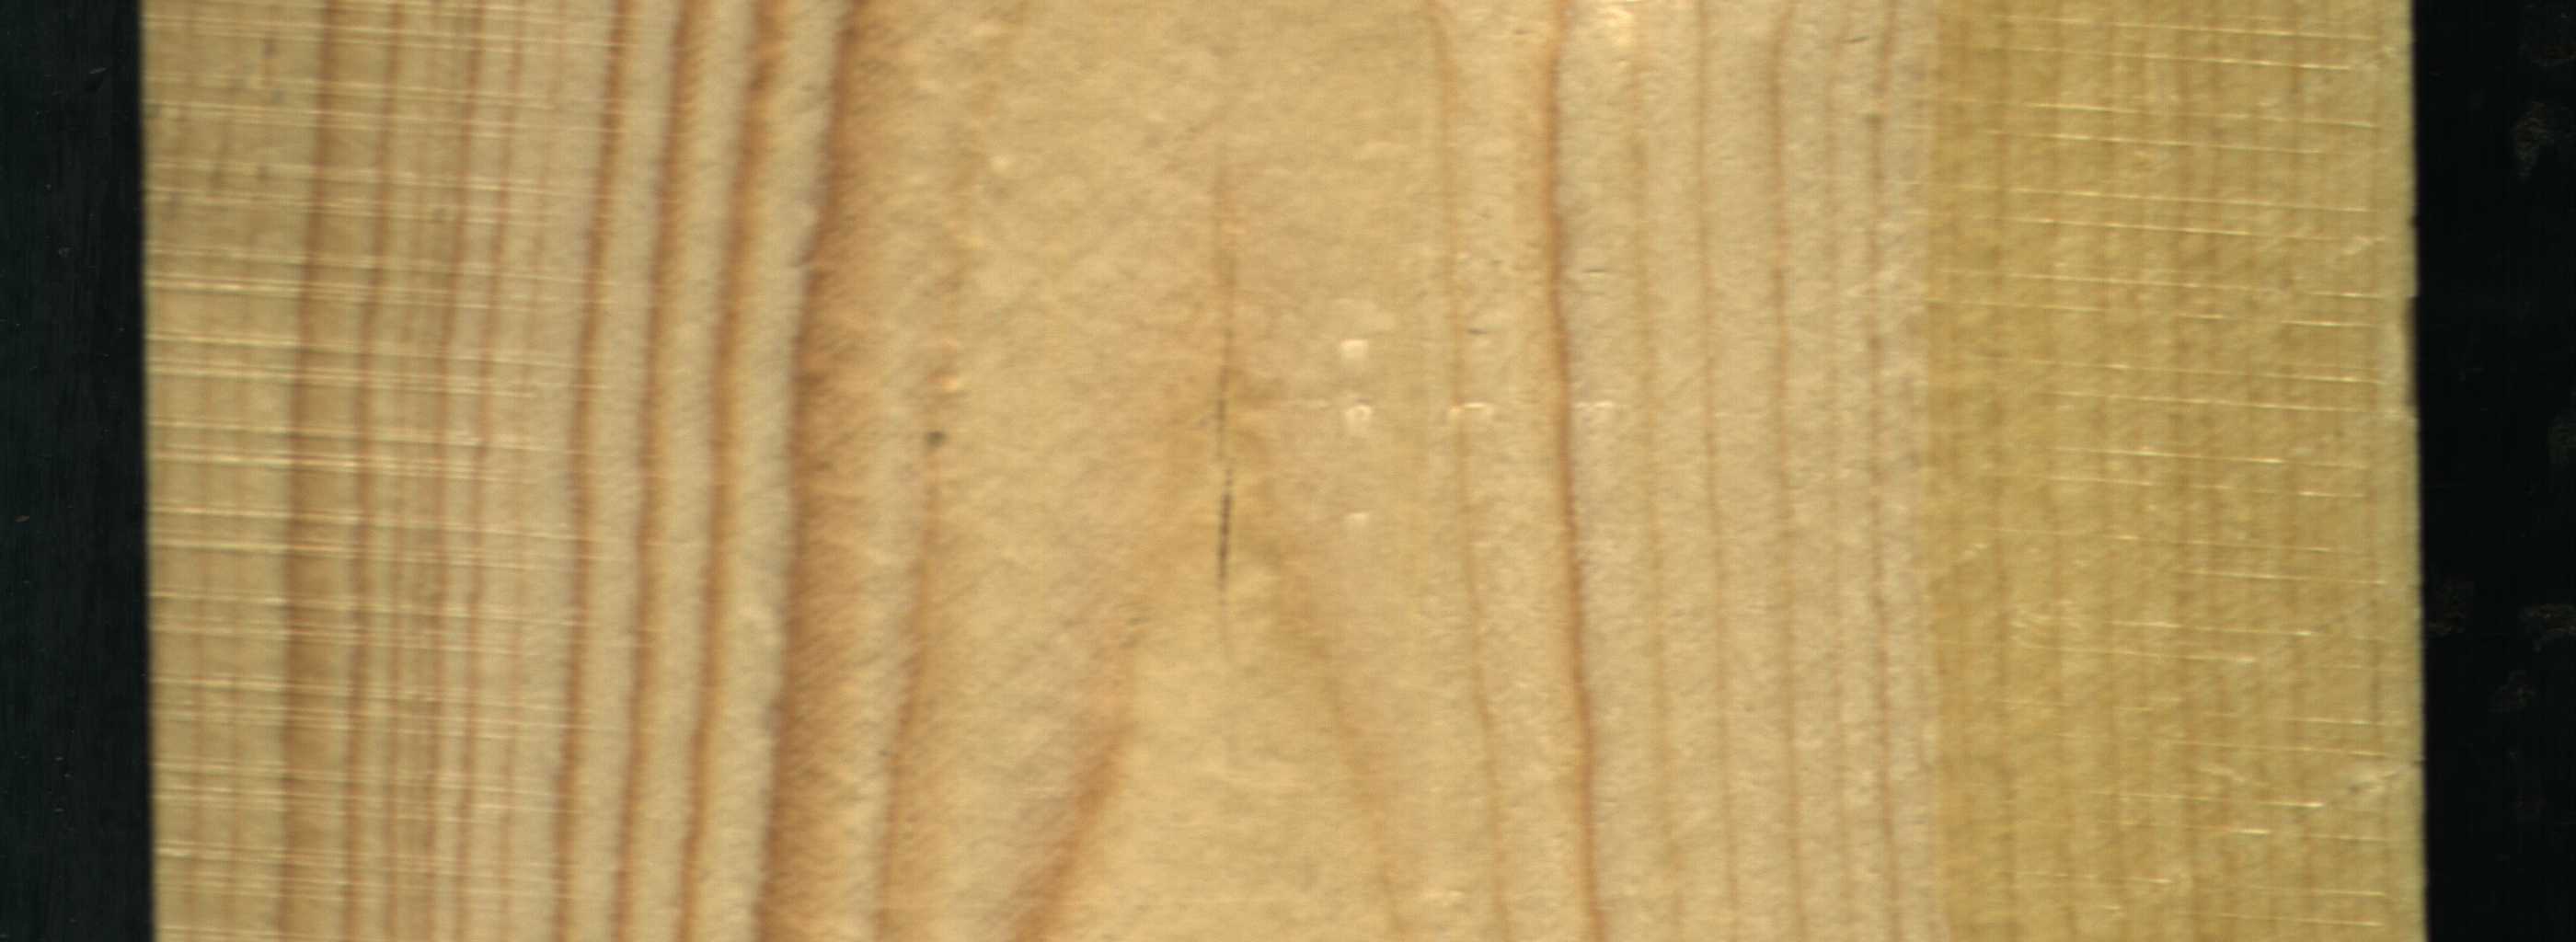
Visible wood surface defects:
Crack